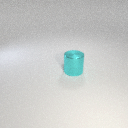
large cyan metal cylinder